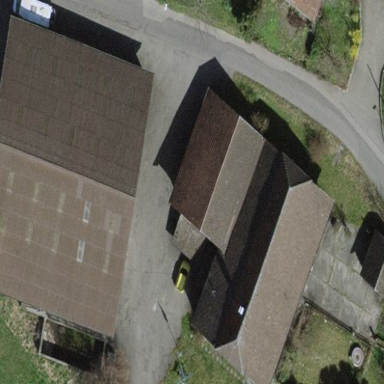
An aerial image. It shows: Farmyard area.